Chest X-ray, PA view. Patient: 25 years old, sex M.
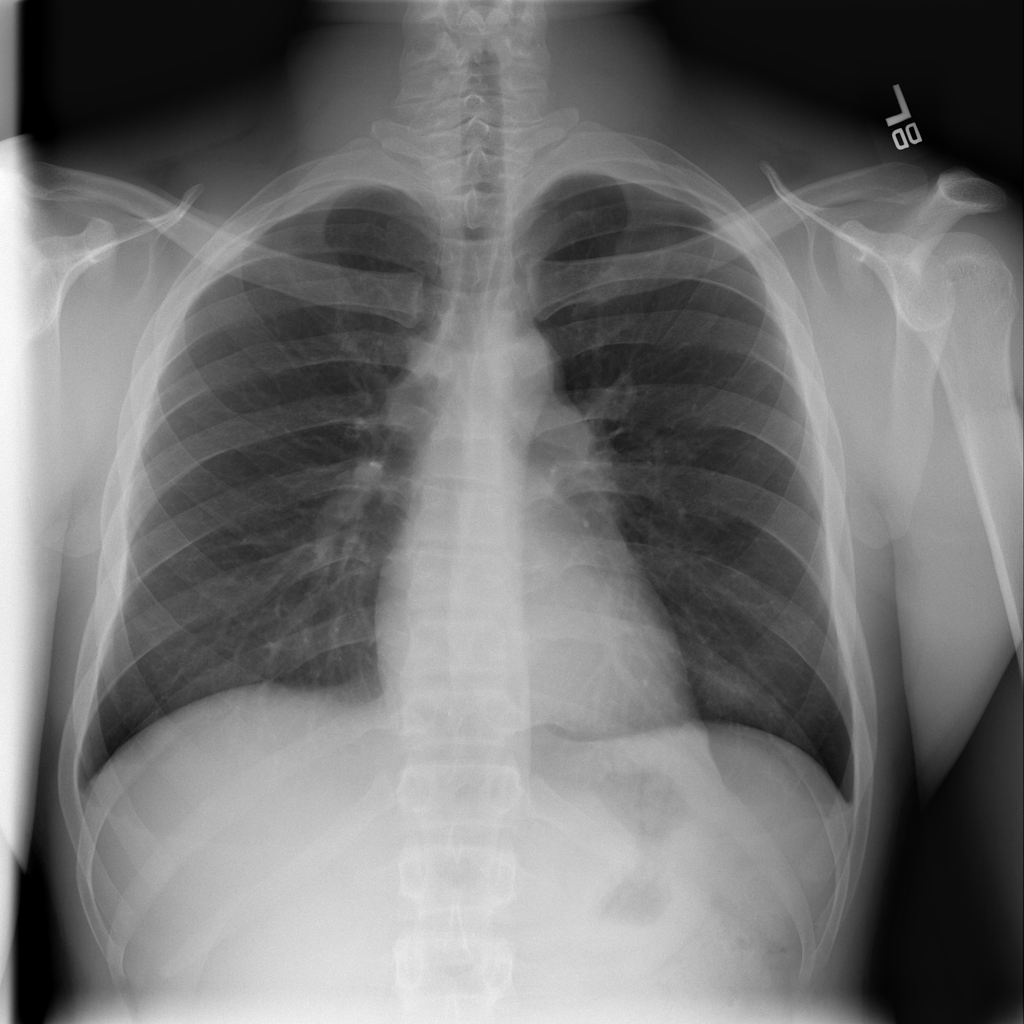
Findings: No Finding